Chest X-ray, AP view. Patient: 71 years old, sex M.
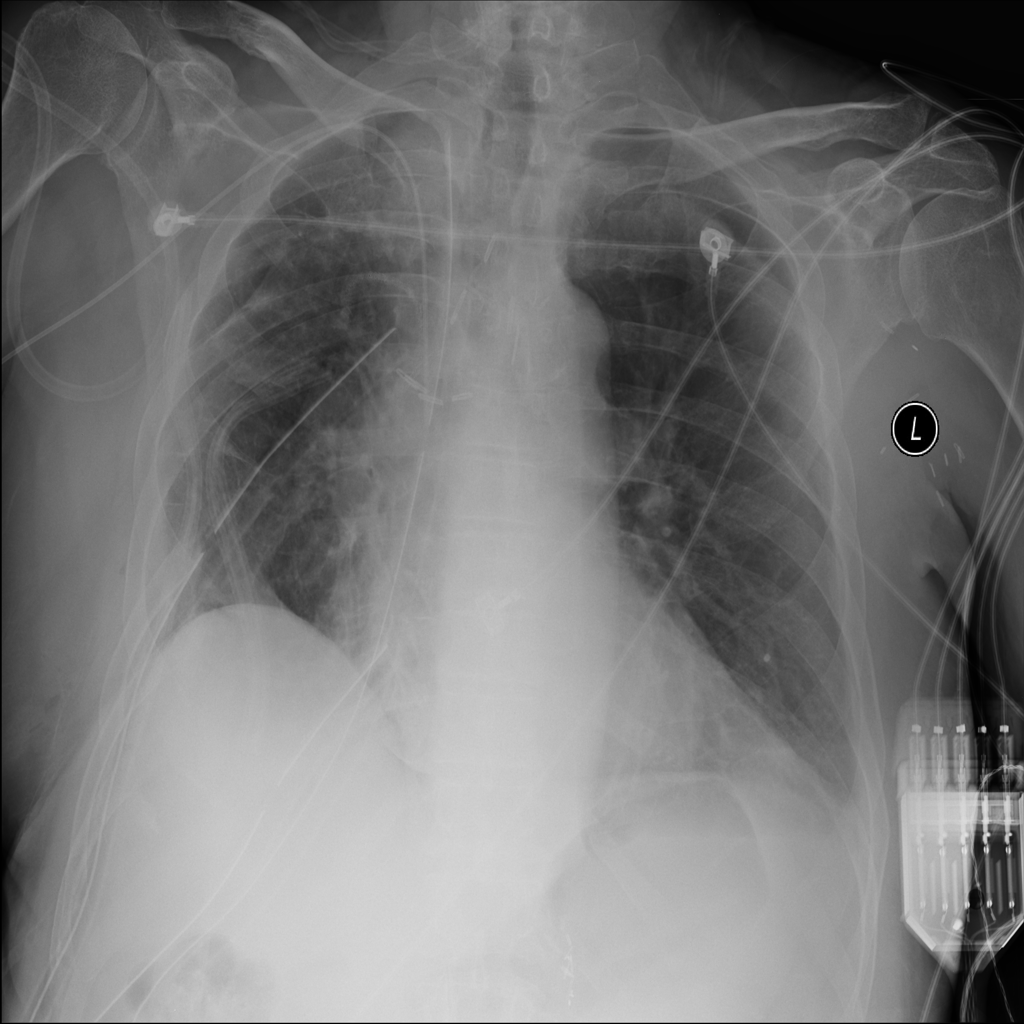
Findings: Atelectasis, Effusion, Emphysema, Pneumothorax